Interaction volume radius: 10 \u00c5
Interaction volume height: 30 \u00c5
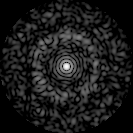
Disorder parameter: 0.8225